Question: At each time, any colored ball can be exchanged with the white ball. How many such exchanges are needed at least to make all the red balls arranged in front of the green balls (white ball positions are arbitrary)?
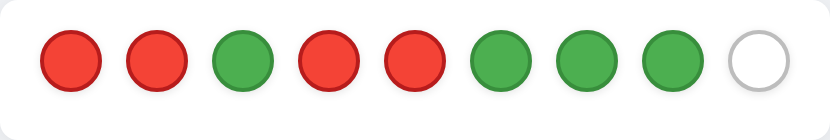
Answer: 1